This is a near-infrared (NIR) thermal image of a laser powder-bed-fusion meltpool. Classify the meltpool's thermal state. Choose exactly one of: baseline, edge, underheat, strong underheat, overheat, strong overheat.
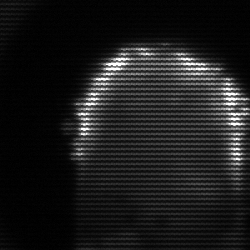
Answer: baseline